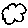
Label: cloud